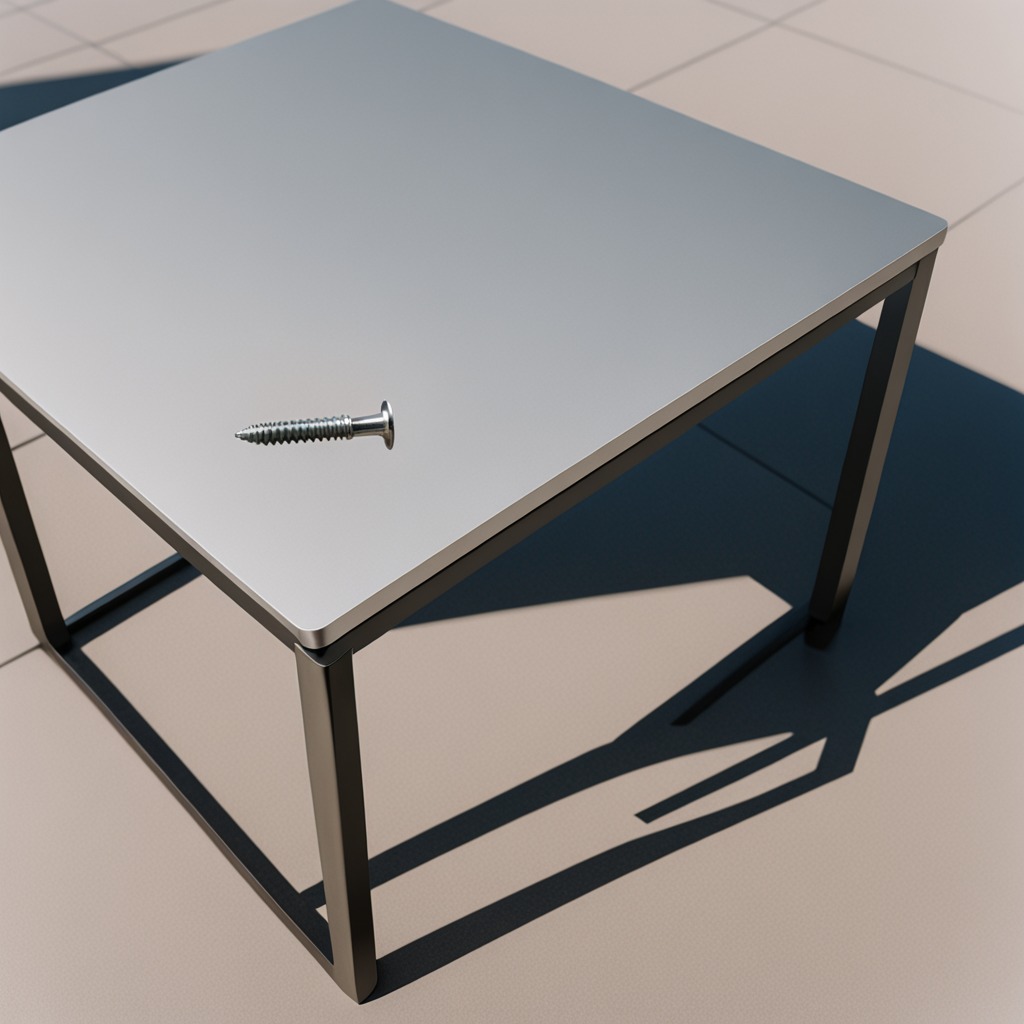
A metal screw is lying on the table.